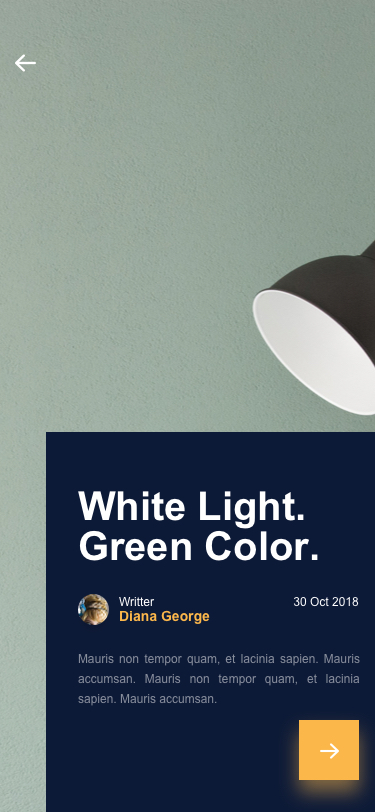
Text in this UI design:
White Light.
Green Color.
Mauris non tempor quam, et lacinia sapien. Mauris accumsan. Mauris non tempor quam, et lacinia sapien. Mauris accumsan.
Diana George
Writter
30 Oct 2018